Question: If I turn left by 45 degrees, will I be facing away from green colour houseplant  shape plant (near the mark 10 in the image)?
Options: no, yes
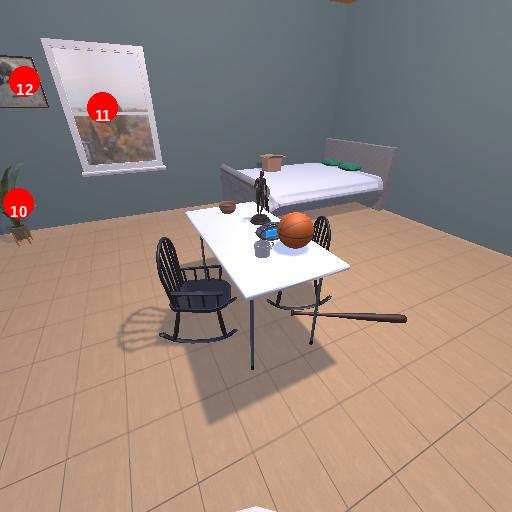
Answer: no